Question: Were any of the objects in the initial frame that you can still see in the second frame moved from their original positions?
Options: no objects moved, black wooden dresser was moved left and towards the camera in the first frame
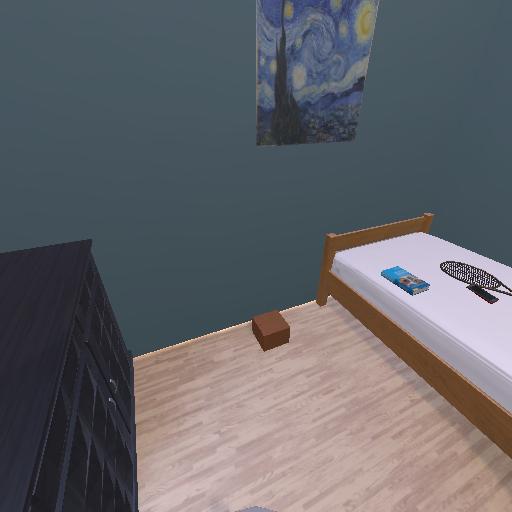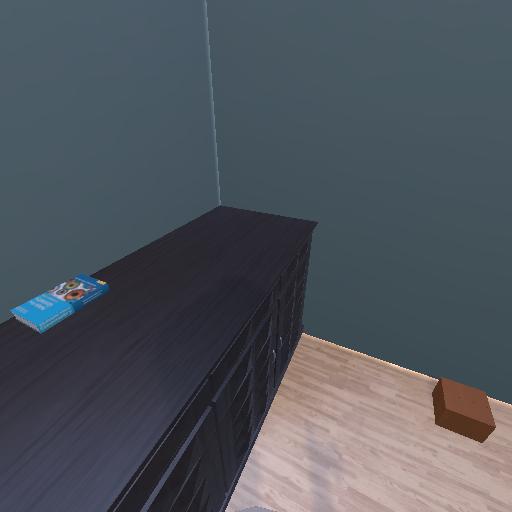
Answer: no objects moved